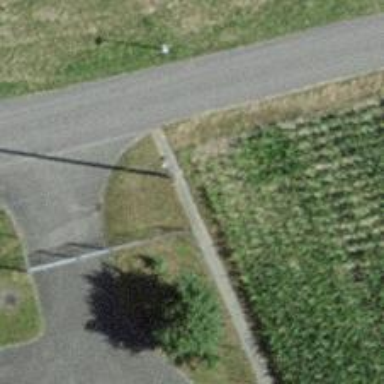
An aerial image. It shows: Power pole.